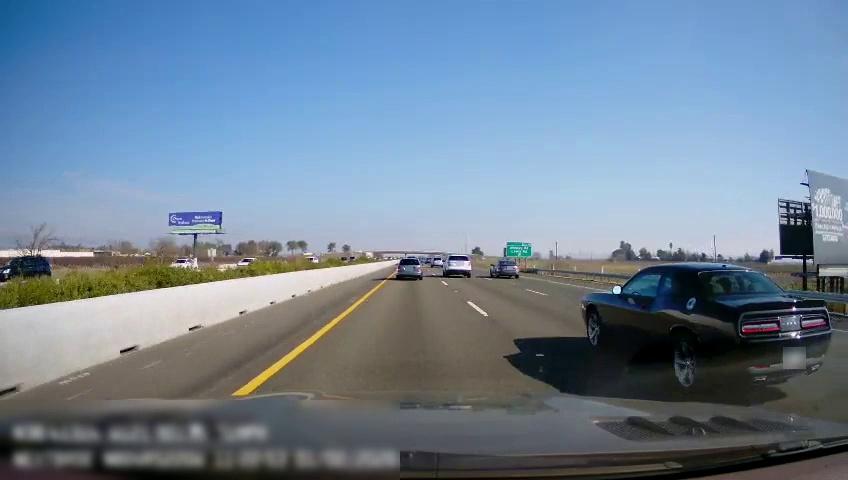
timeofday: Day
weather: Sunny
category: Drivable Space
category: Vehicles | Car
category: Vehicles | SUV
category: Vehicles | Car
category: Vehicles | Car
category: Vehicles | SUV
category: Vehicles | Car
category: Vehicles | SUV
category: Vehicles | SUV
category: Vehicles | SUV
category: Lanes | Current Lane
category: Lanes | Current Lane
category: Lanes | Alternate Lane
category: Lanes | Alternate Lane